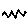
Label: zigzag